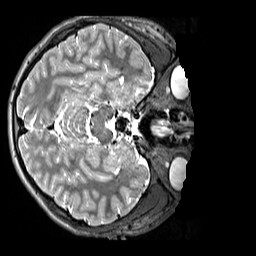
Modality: T2w
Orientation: axial
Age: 12
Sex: male
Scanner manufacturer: siemens
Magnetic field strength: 3 T
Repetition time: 3.2 s
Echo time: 0.408 s